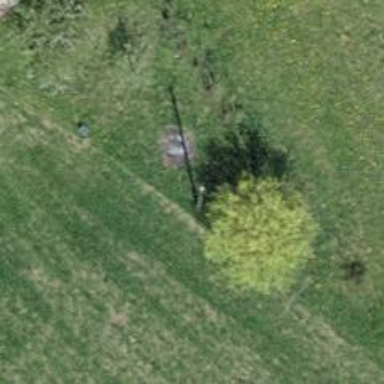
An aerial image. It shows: Utility pole in the area.